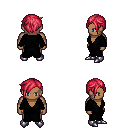
a pixel art fantasy rpg character, male body template, human, dark skin, gray robe, gold greaves, ruby red pixie cut hairstyle, metal boots, four views (front, back, left, right), 2x2 character sprite sheet, small pixel art, hard edges, no anti-aliasing